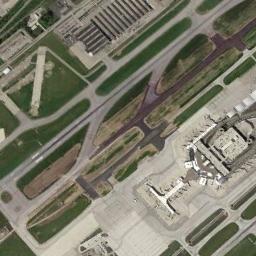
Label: airport